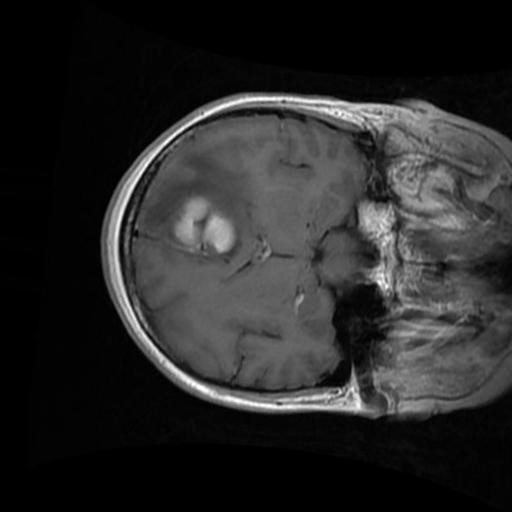
Label: brain_menin